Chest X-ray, PA view. Patient: 42 years old, sex F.
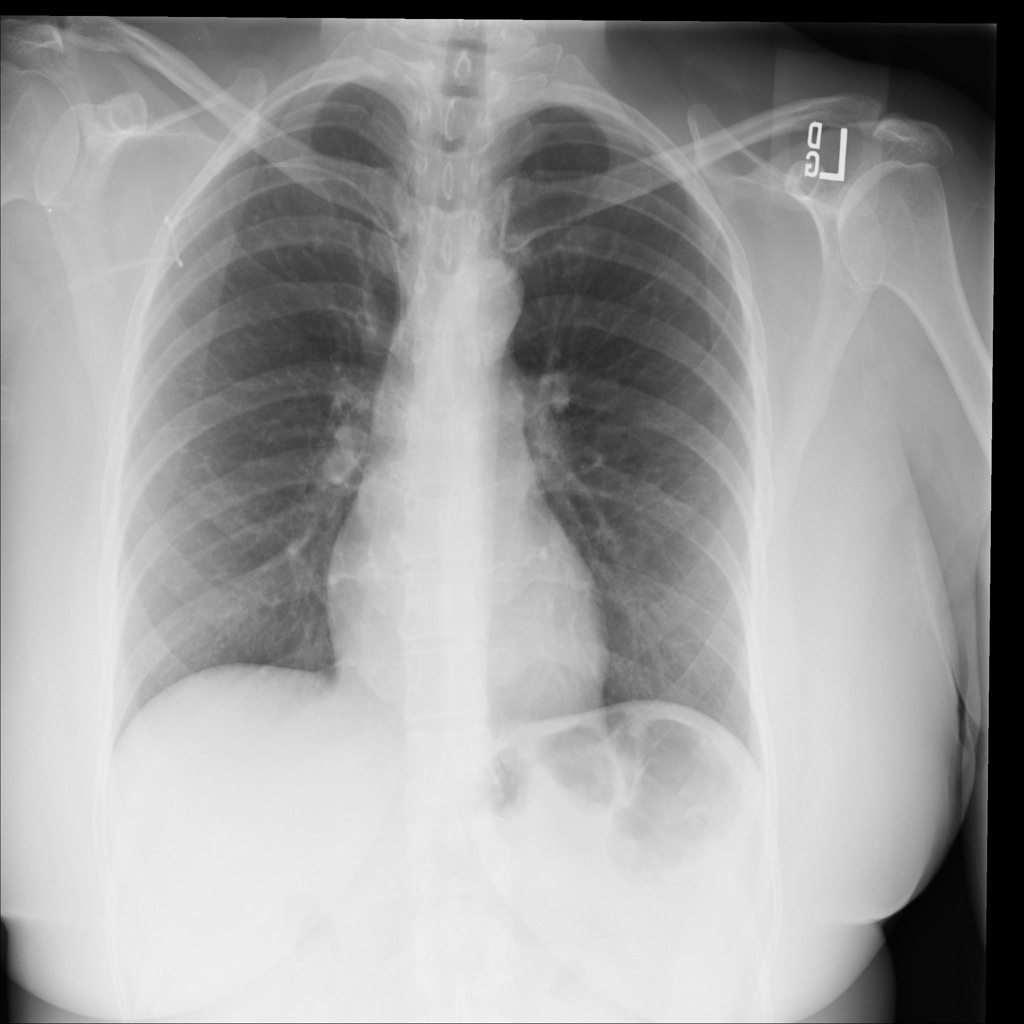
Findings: No Finding